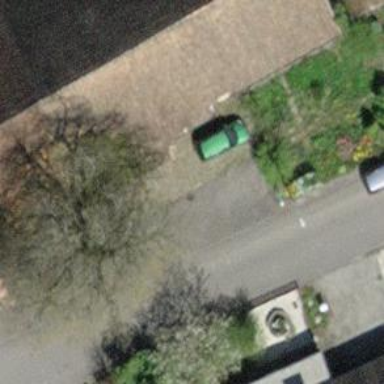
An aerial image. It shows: Cafe.